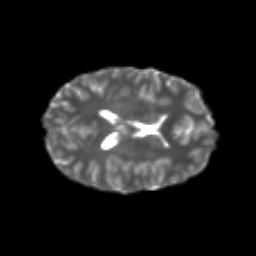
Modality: T2w
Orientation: axial
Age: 24
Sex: female
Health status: healthy
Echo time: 0.074 s